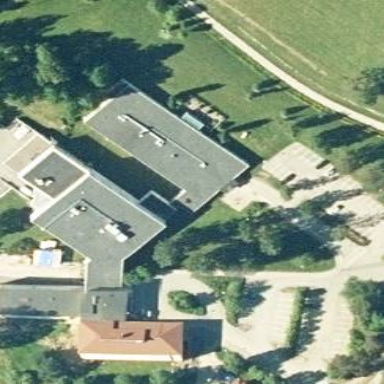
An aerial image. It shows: Hospital providing healthcare services.